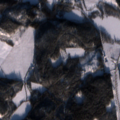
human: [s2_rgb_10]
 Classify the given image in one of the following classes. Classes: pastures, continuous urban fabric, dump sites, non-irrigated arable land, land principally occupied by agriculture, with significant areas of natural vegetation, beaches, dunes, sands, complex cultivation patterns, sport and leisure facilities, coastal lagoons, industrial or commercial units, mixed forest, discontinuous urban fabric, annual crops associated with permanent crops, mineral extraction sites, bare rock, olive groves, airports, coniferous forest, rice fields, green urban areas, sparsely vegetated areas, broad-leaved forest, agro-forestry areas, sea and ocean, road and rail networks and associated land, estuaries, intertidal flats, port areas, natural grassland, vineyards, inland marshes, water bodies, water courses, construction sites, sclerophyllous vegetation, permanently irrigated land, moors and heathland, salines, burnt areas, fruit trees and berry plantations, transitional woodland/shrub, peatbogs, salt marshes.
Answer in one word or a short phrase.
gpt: non-irrigated arable land, coniferous forest, mixed forest